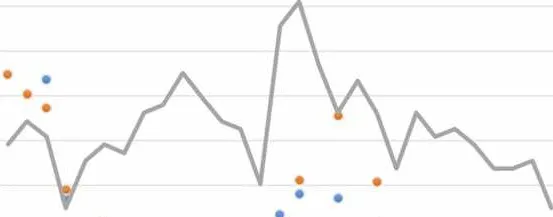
Clinical course of the patient. Change over time of white blood cell (WBC) counts, C-reactive protein (CRP) levels, and temperatures are shown. The following antibiotics were administered: MEPM, meropenem; CTM, cefotiam; LVFX, levofloxacin.
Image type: pathology (fish)